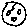
Label: moon